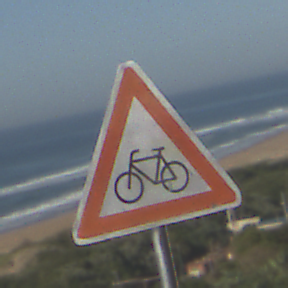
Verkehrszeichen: RadverkehrRechts
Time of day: MorningAfternoon
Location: Outdoor (Urban)
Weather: Clear
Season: NotSpecified
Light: Natural